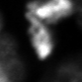
Tissue sample: ovarian
Magnification: 2.5x
Cell type: Fibroblasts
Senescence state: normal